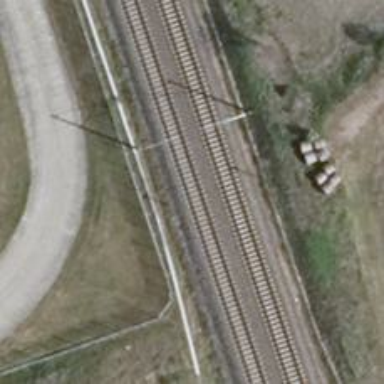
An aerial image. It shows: Railway signal.